Question: my DataFrame is looking at this :
'''
indeed.fr
11.41%
career2.successfactors.eu
8.53%
37.16%
pracuj.pl
7.40%
80.42%
corporate.danone.com.br
6.64%
indeed.com.br
4.68%
61.73%
'''
Thus I want to only conserve the first % as follows :
'''
indeed.fr
11.41%
career2.successfactors.eu
8.53%
pracuj.pl
7.40%
corporate.danone.com.br
6.64%
indeed.com.br
4.68%
'''
All rows are string and so on I don't know if we can delete rows under condition such as the previous row contains % ?
Any ideas ?
Thanks for your time !
'''
mydata =['indeed.fr','11.41%','career2.successfactors.eu','8.53%','37.16%','pracuj.pl','7.40%','80.42%','corporate.danone.com.br','6.64%','indeed.com.br','4.68%','61.73%']
df=pd.DataFrame(mydata)
'''
At the end, I want this :
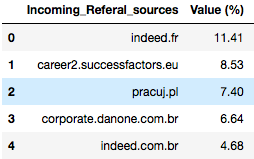
Answer: '''
mydata =['indeed.fr','11.41%','career2.successfactors.eu','8.53%','37.16%','pracuj.pl','7.40%','80.42%','corporate.danone.com.br','6.64%','indeed.com.br','4.68%','61.73%']
df = pd.DataFrame(mydata)
'''
Was the sample you created.
The solution is below
'''
rowList = []
row = []
#Variable to keep track of the number of times I see the percentage value
percentVal = 0
for i in df.index:
if(df.at[i, 0][0] not in set('<PHONE>')):
row.append(df.at[i, 0])
percentVal = 0
else:
percentVal += 1
if(percentVal != 2):
row.append(df.at[i, 0])
rowList.append(row)
row = []
else:
#If percentVal == 2, that means, I have seen my second percentage value and I'm going to skip it.
print("Skipping {}".format(df.at[i, 0]))
row = []
yourSol = pd.DataFrame(rowList)
yourSol.columns = ['Incoming Referal Sources', 'Value (%)']
print(yourSol)
'''